Question: Detect the length of the red line, where the side length of each grid on the chessboard is 0.5. The length of the red line is an integer multiple of the length of the floor tile. How long is the red line in the picture?
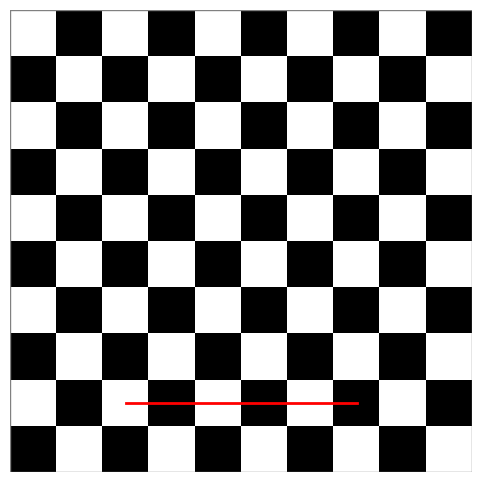
Answer: 2.5